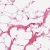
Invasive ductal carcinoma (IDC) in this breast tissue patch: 0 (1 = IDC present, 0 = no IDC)